高一 · 立体几何学
如图, 在空间四边形 $A B C D$ 中, $A D=B C=2, E, F$ 分别是 $A B, C D$ 的中点, $E F=\sqrt{3}$, 求 $A D$ 与 $B C$ 所成角的大小.

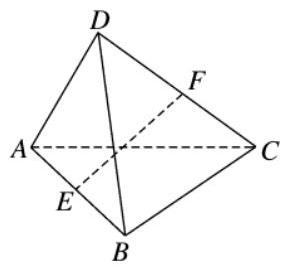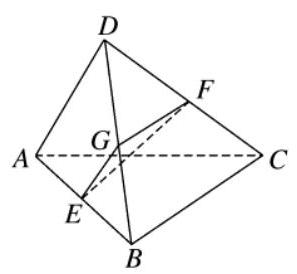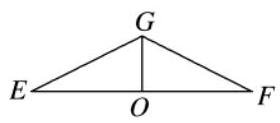
答案: , 取 $B D$ 的中点 $G$, 连接 GE, GF.

因为 $B E=E A, B G=G D$,

所以 $G E / / A D, G E=\frac{1}{2} A D=1$.

因为 $D F=F C, D G=G B$,

所以 $G F / / B C, G F=\frac{1}{2} B C=1$.

所以 $\angle E G F$ (或其补角)是异面直线 $A D$ 与 $B C$ 所成的角.

在 $\triangle G E F$ 中, $G E=1, G F=1, E F=\sqrt{3}$ (如图),

取 $E F$ 的中点 $O$, 连接 $G O$,

则 $G O \perp E F, E O=\frac{1}{2} E F=\frac{\sqrt{3}}{2}$.
所以 $\sin \angle E G O=\frac{E O}{E G}=\frac{\sqrt{3}}{2}$, 所以 $\angle E G O=60^{\circ}$, 所以 $\angle E G F=2 \angle E G O=120^{\circ}$,

所以异面直线 $A D$ 与 $B C$ 所成的角是 $180^{\circ}-120^{\circ}=60^{\circ}$.